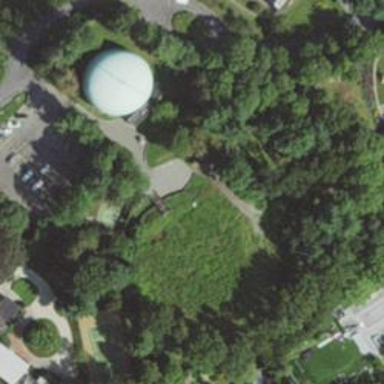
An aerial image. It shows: Park with reservoir nearby.